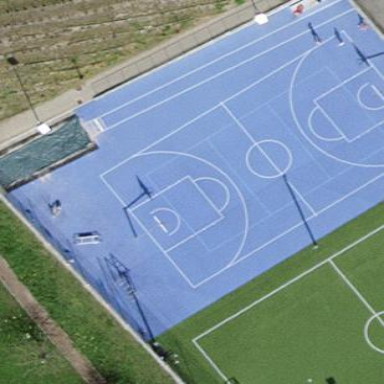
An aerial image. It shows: Basketball court in the leisure land pitch.